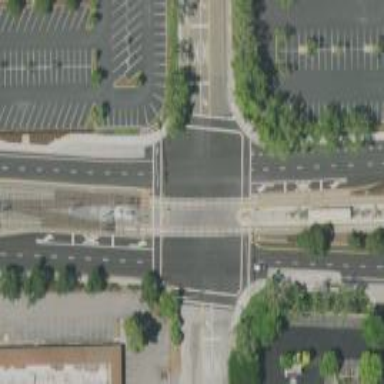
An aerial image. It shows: Footway with asphalt surface and marked with lines at the crossing.